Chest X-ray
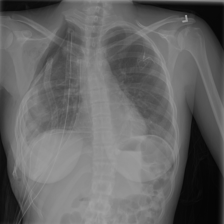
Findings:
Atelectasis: negative
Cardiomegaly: negative
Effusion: negative
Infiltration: positive
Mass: negative
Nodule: negative
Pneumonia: negative
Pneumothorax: positive
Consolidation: negative
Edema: negative
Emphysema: positive
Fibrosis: negative
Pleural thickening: negative
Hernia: negative